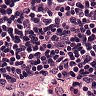
Metastatic tissue present: no